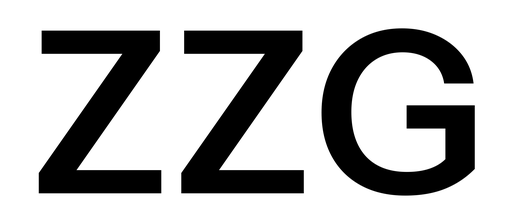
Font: InstrumentSans_SemiBold